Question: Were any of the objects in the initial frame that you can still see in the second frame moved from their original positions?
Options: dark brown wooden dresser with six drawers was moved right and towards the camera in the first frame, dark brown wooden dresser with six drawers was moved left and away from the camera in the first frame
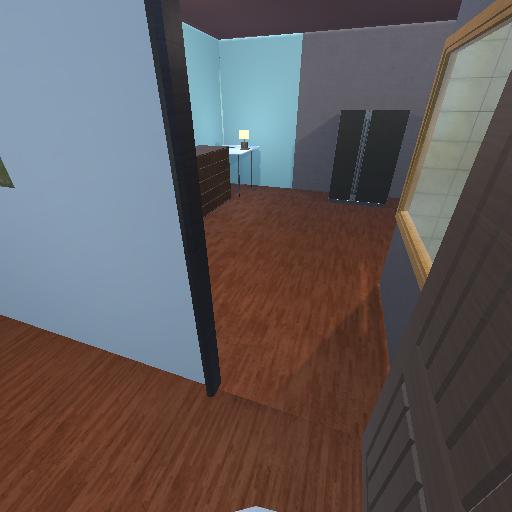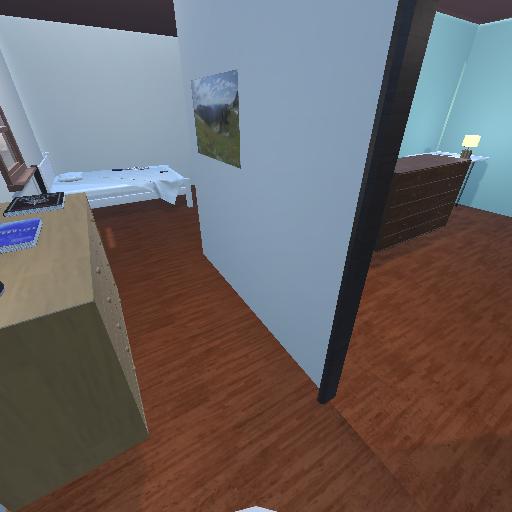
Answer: dark brown wooden dresser with six drawers was moved right and towards the camera in the first frame